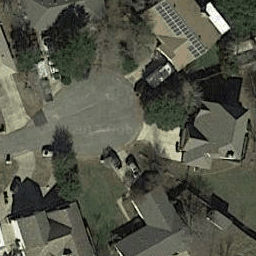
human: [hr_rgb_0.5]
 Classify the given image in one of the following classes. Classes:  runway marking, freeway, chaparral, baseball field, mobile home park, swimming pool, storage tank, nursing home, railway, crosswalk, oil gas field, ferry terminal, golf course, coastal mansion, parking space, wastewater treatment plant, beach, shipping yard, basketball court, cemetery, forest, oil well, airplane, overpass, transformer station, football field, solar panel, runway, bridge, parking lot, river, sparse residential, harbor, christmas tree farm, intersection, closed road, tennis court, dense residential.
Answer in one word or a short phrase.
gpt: closed road